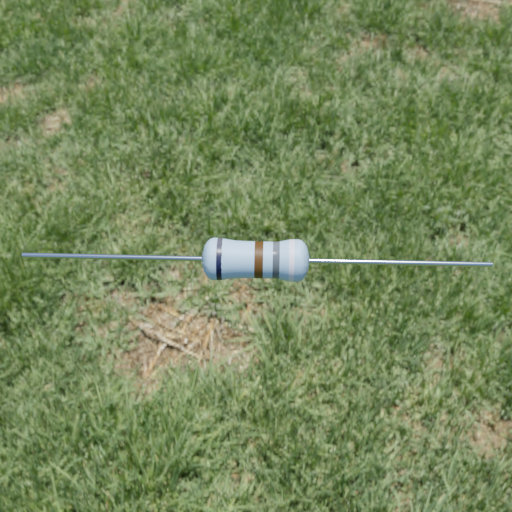
Resistor colour bands (in order): black, brown, gray, white